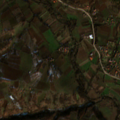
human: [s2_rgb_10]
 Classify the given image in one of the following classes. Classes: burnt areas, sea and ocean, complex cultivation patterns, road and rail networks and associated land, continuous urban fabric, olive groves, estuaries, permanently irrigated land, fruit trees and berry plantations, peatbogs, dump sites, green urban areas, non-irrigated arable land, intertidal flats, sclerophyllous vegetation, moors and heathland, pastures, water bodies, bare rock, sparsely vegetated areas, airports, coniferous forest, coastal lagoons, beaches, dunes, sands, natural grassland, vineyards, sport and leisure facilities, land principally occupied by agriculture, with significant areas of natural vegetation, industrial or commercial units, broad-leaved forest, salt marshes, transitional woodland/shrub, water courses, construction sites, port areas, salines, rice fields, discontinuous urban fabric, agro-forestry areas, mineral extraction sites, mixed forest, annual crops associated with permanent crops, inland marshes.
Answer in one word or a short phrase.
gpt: non-irrigated arable land, complex cultivation patterns, land principally occupied by agriculture, with significant areas of natural vegetation, broad-leaved forest, coniferous forest